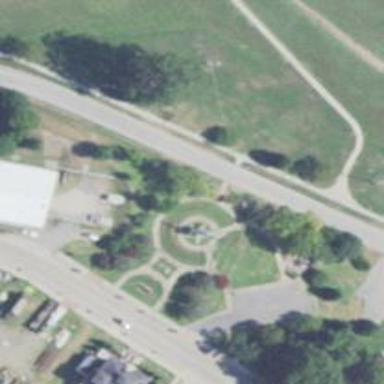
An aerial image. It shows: Memorial site with historic significance.